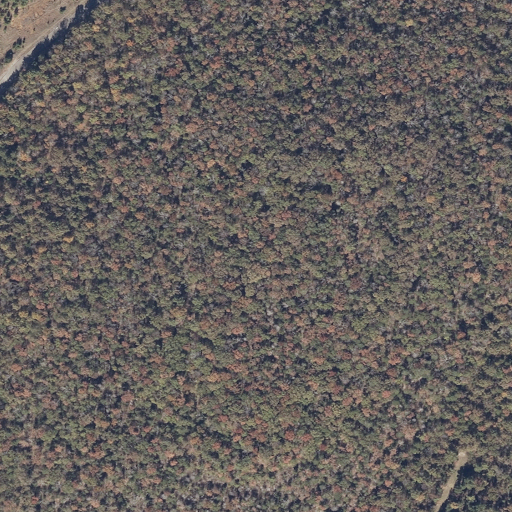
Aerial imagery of mountain in Alabama named Cedar Mountain containing deciduous forest, mixed forest, low intensity development, medium intensity development, open development, and pasture